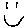
Label: smiley face